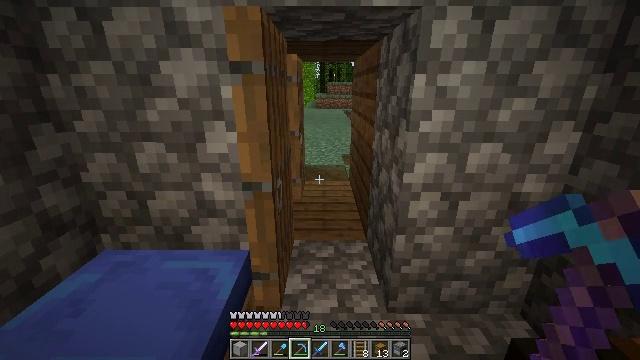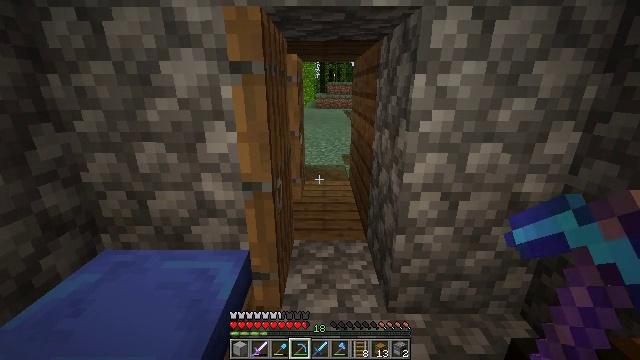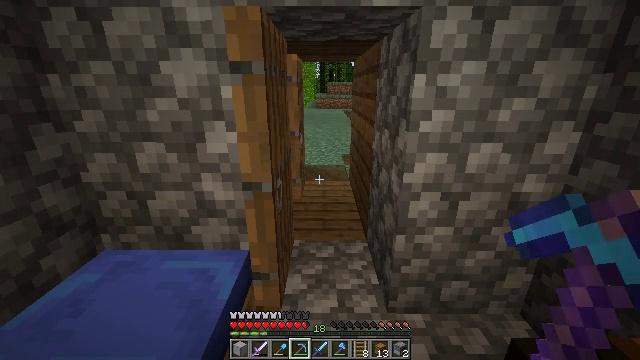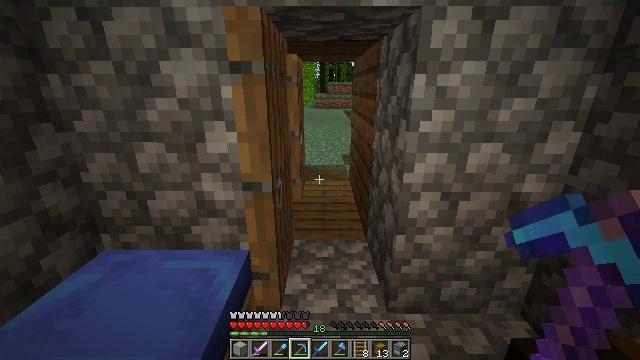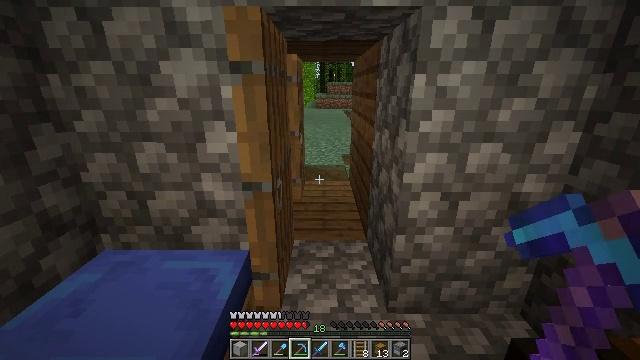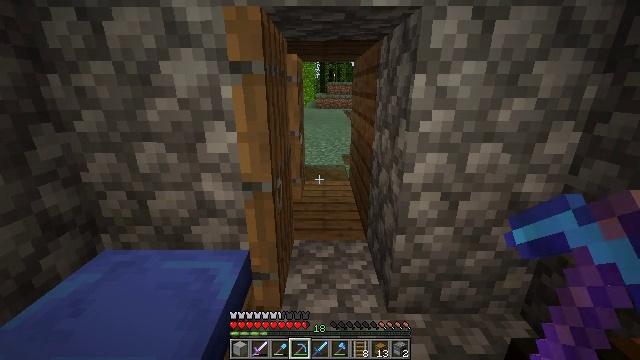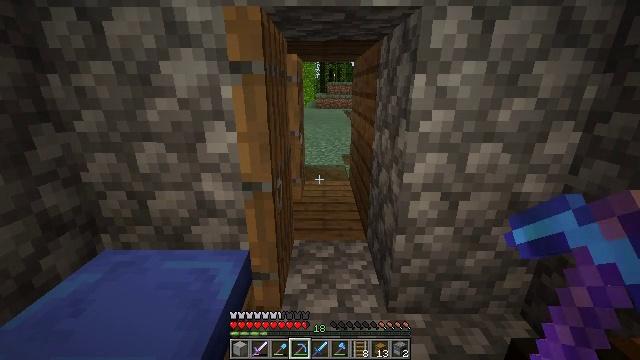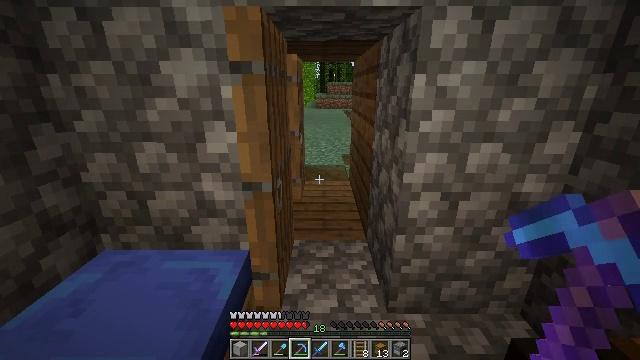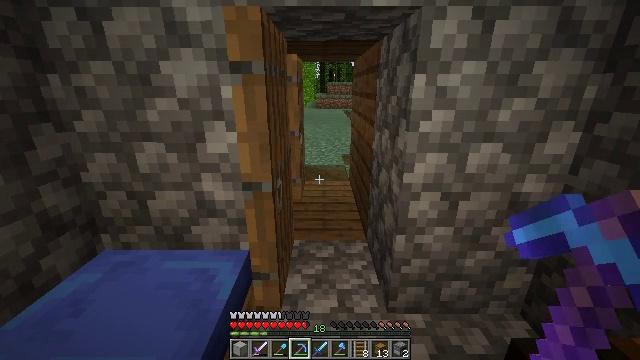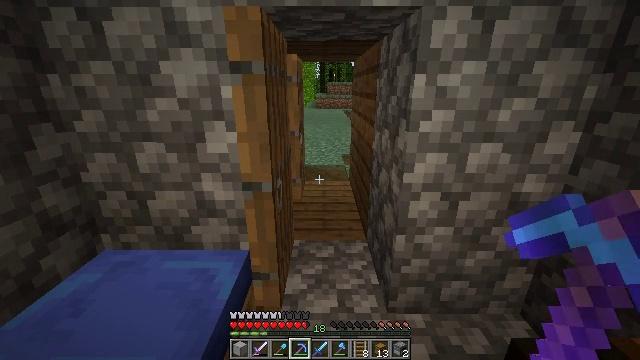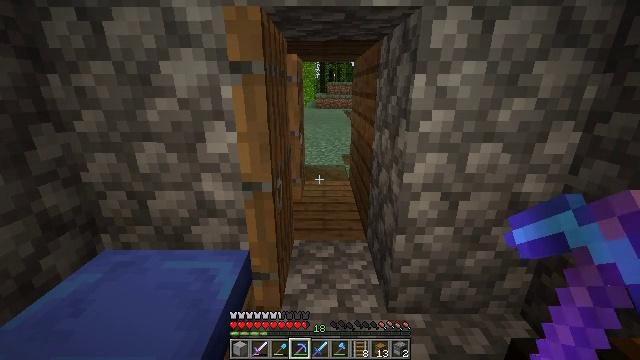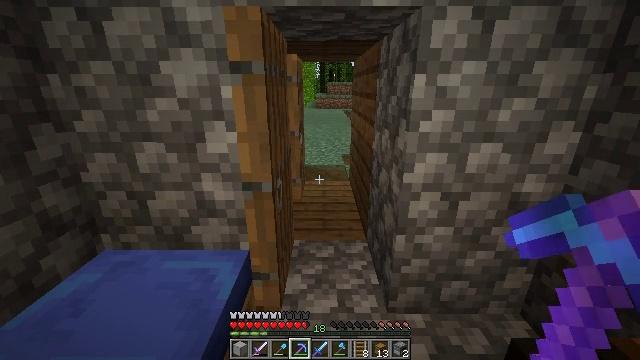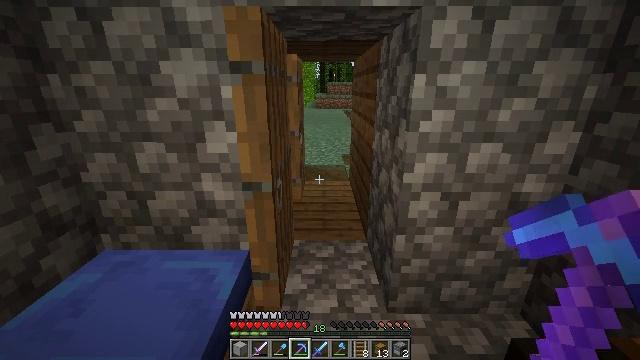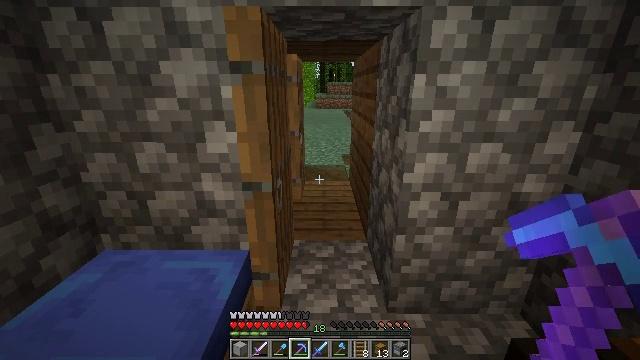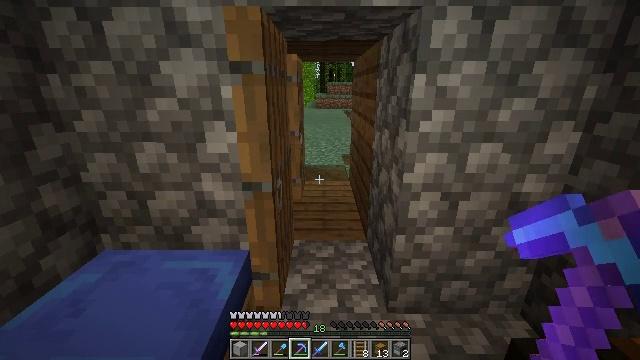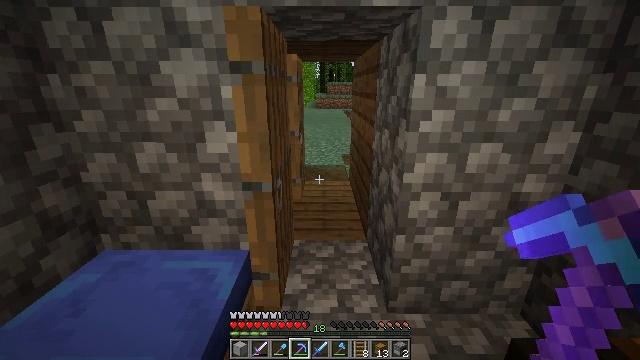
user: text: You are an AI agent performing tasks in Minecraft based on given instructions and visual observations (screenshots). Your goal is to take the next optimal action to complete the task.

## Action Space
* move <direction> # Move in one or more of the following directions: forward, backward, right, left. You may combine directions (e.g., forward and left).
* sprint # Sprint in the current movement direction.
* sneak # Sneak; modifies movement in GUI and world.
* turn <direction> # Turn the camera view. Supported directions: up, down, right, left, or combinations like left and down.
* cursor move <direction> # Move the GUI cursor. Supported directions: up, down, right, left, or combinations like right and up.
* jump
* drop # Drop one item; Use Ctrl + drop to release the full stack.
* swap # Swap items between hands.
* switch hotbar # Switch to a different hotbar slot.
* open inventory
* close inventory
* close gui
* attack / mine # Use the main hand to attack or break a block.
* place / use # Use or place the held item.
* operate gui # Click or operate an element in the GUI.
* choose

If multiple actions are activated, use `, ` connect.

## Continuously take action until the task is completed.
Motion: motion action
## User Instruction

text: Gather smooth stone from the ground.
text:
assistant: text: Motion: no_op
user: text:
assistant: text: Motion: no_op
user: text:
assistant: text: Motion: no_op
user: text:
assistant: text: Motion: no_op
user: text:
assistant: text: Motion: no_op
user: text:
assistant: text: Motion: no_op
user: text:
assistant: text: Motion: no_op
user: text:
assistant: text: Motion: no_op
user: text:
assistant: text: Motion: no_op
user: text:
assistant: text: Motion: no_op
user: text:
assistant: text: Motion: no_op
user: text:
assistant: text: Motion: no_op
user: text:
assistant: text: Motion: no_op
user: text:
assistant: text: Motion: no_op
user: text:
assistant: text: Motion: no_op
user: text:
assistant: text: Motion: no_op
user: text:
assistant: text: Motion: no_op
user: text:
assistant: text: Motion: no_op
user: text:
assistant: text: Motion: no_op
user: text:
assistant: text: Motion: no_op
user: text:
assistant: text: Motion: no_op
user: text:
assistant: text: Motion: no_op
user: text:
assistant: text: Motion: no_op
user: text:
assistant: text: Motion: no_op
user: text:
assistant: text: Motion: no_op
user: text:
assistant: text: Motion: no_op
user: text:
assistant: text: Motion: no_op
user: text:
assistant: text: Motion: no_op
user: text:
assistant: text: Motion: no_op
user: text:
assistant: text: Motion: no_op